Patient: sex M, age 78
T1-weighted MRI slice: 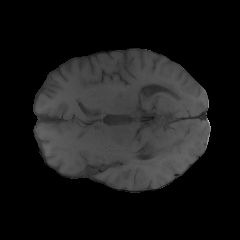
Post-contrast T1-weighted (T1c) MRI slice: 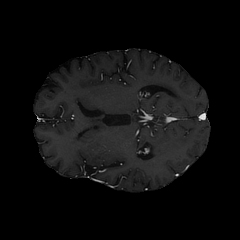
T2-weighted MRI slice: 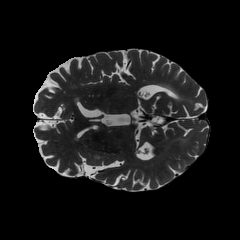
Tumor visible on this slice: no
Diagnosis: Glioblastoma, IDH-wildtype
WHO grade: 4